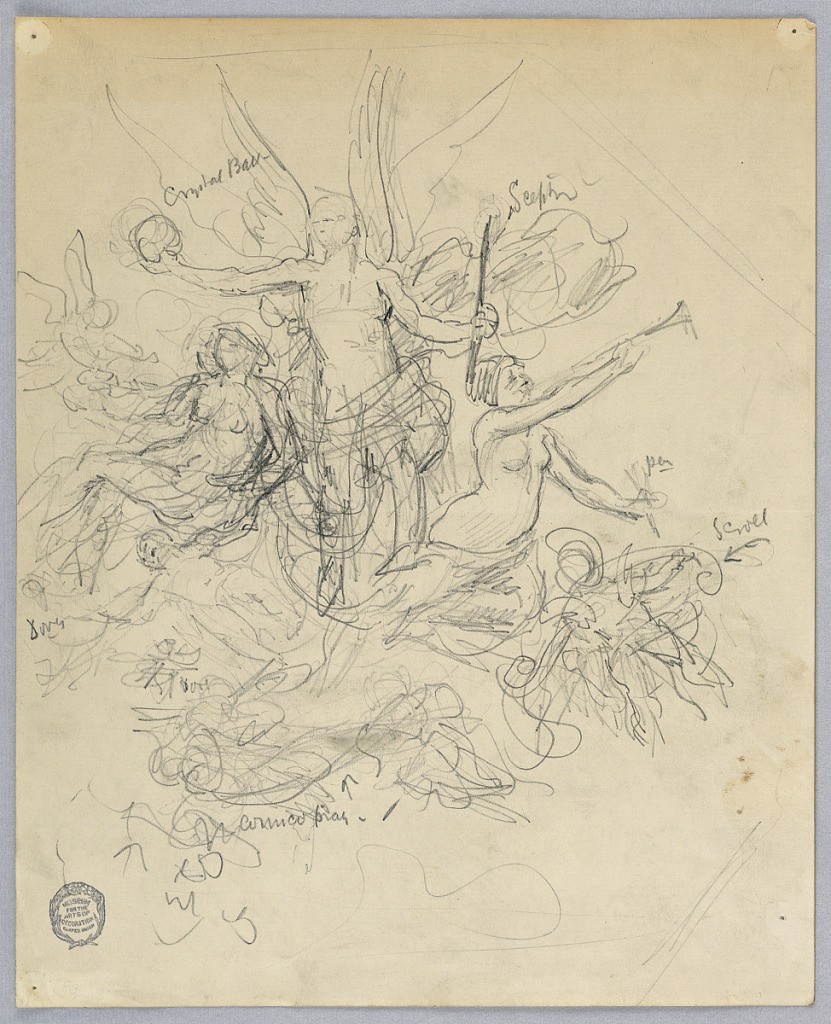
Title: Sketch of Winged Figure, Possibly Fortuna
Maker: Francis Augustus Lathrop, American, 1849–1909
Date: ca. 1895
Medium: Graphite on paper
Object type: Drawing
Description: Winged figure center with crystal ball and scepter. Other figures below. Pen, scroll, dove, and cornucopia noted with inscriptions.